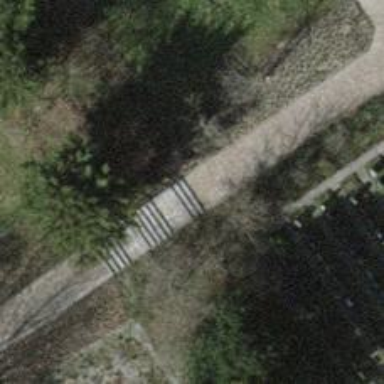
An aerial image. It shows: Steps on sett surface road.